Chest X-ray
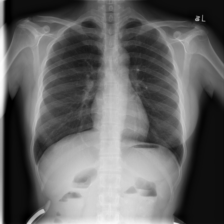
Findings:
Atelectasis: negative
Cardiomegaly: negative
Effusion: negative
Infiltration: negative
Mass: negative
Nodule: negative
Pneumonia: negative
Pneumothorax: negative
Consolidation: negative
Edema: negative
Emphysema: negative
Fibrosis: negative
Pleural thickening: negative
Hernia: negative